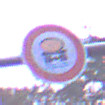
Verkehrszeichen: VerbotFahrzeugeWassergefaehrdenderLadung
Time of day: Night
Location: Outdoor (Suburban)
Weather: PartlyCloudy
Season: NotSpecified
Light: Artificial